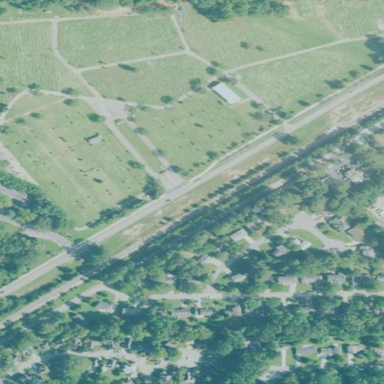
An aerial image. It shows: Cemetery.